Question:
Above screenshot is done using custom Scalebar Component, i am wondering to resize scale bar on zoom in and zoom out of Mapview.
'''
ScaleBar{
anchors.left: mapView.left
anchors.bottom: mapView.bottom
anchors.bottomMargin: 80
anchors.margins: 10 * scaleFactor
map:mapView
}
QtObject {
id: internal
property real segmentWidth: scaleBar.width / 4
property real segmentHeight: scaleBar.width * 0.05
}
'''
Setting Width and height of the scale bar like this but how can i set width dynamically it should expand width on zoom out
Fallowed this example to create scalebar <URL>
Added this component in ArcGis Mapview.
What needs to be import to use ScaleBarOverlay in ARCGIS map?
I tried importing Esri.ArcGISRuntime 100.7
'''
ScaleBarOverlay scaleBarOverlay = new ScaleBarOverlay()
mapView.addMapOverlay(scaleBarOverlay)
'''
It says unknown component M300
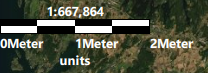
Answer: Got solution by setting map.scale to the width of scale bar